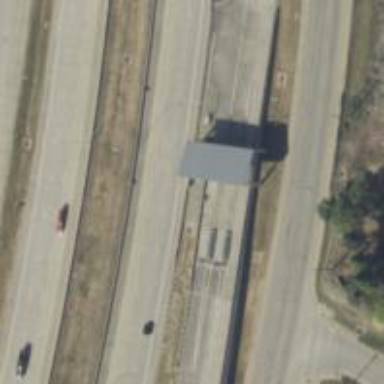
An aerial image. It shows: Toll gantry on the road.